Question: I am working on a tool for Windows that will interface with CloudApp using its API. I found some articles on here about how to achieve the Region capture which I used to modified to fit my exact needs. Everything is going very well, but I am having trouble with a multi-monitor setup. The reason for the trouble, is that I run one monitor in 1920x1080 and the second is 1080x1920.
The overall flow is that I create an image of the entire screen (3000, 1920), then I show it as the background in a form. The issue is I can't get that form to start at a negative point so it moves everything down.
If I look at the raw image I capture before I do the region selection, all is well:
<URL>

The issue is when I go to bring up the region form. In order for it to be the background of the form and be in the correct place, I would need the form's upper left X,Y to be (0,-670). No matter which method I try, I am unable to achieve this.
Is there any way to achieve the negative point that I am missing? For sake of being complete, I made a very simple form which outputs its "top" coordinate when you move it, and when I move it to the upper portion of the vertical monitor, I get negative points for it so I know they are valid.
Let me know if any part of my code would be helpful and I will post it. I just wasn't sure it was going to be necessary. Thanks in advance!
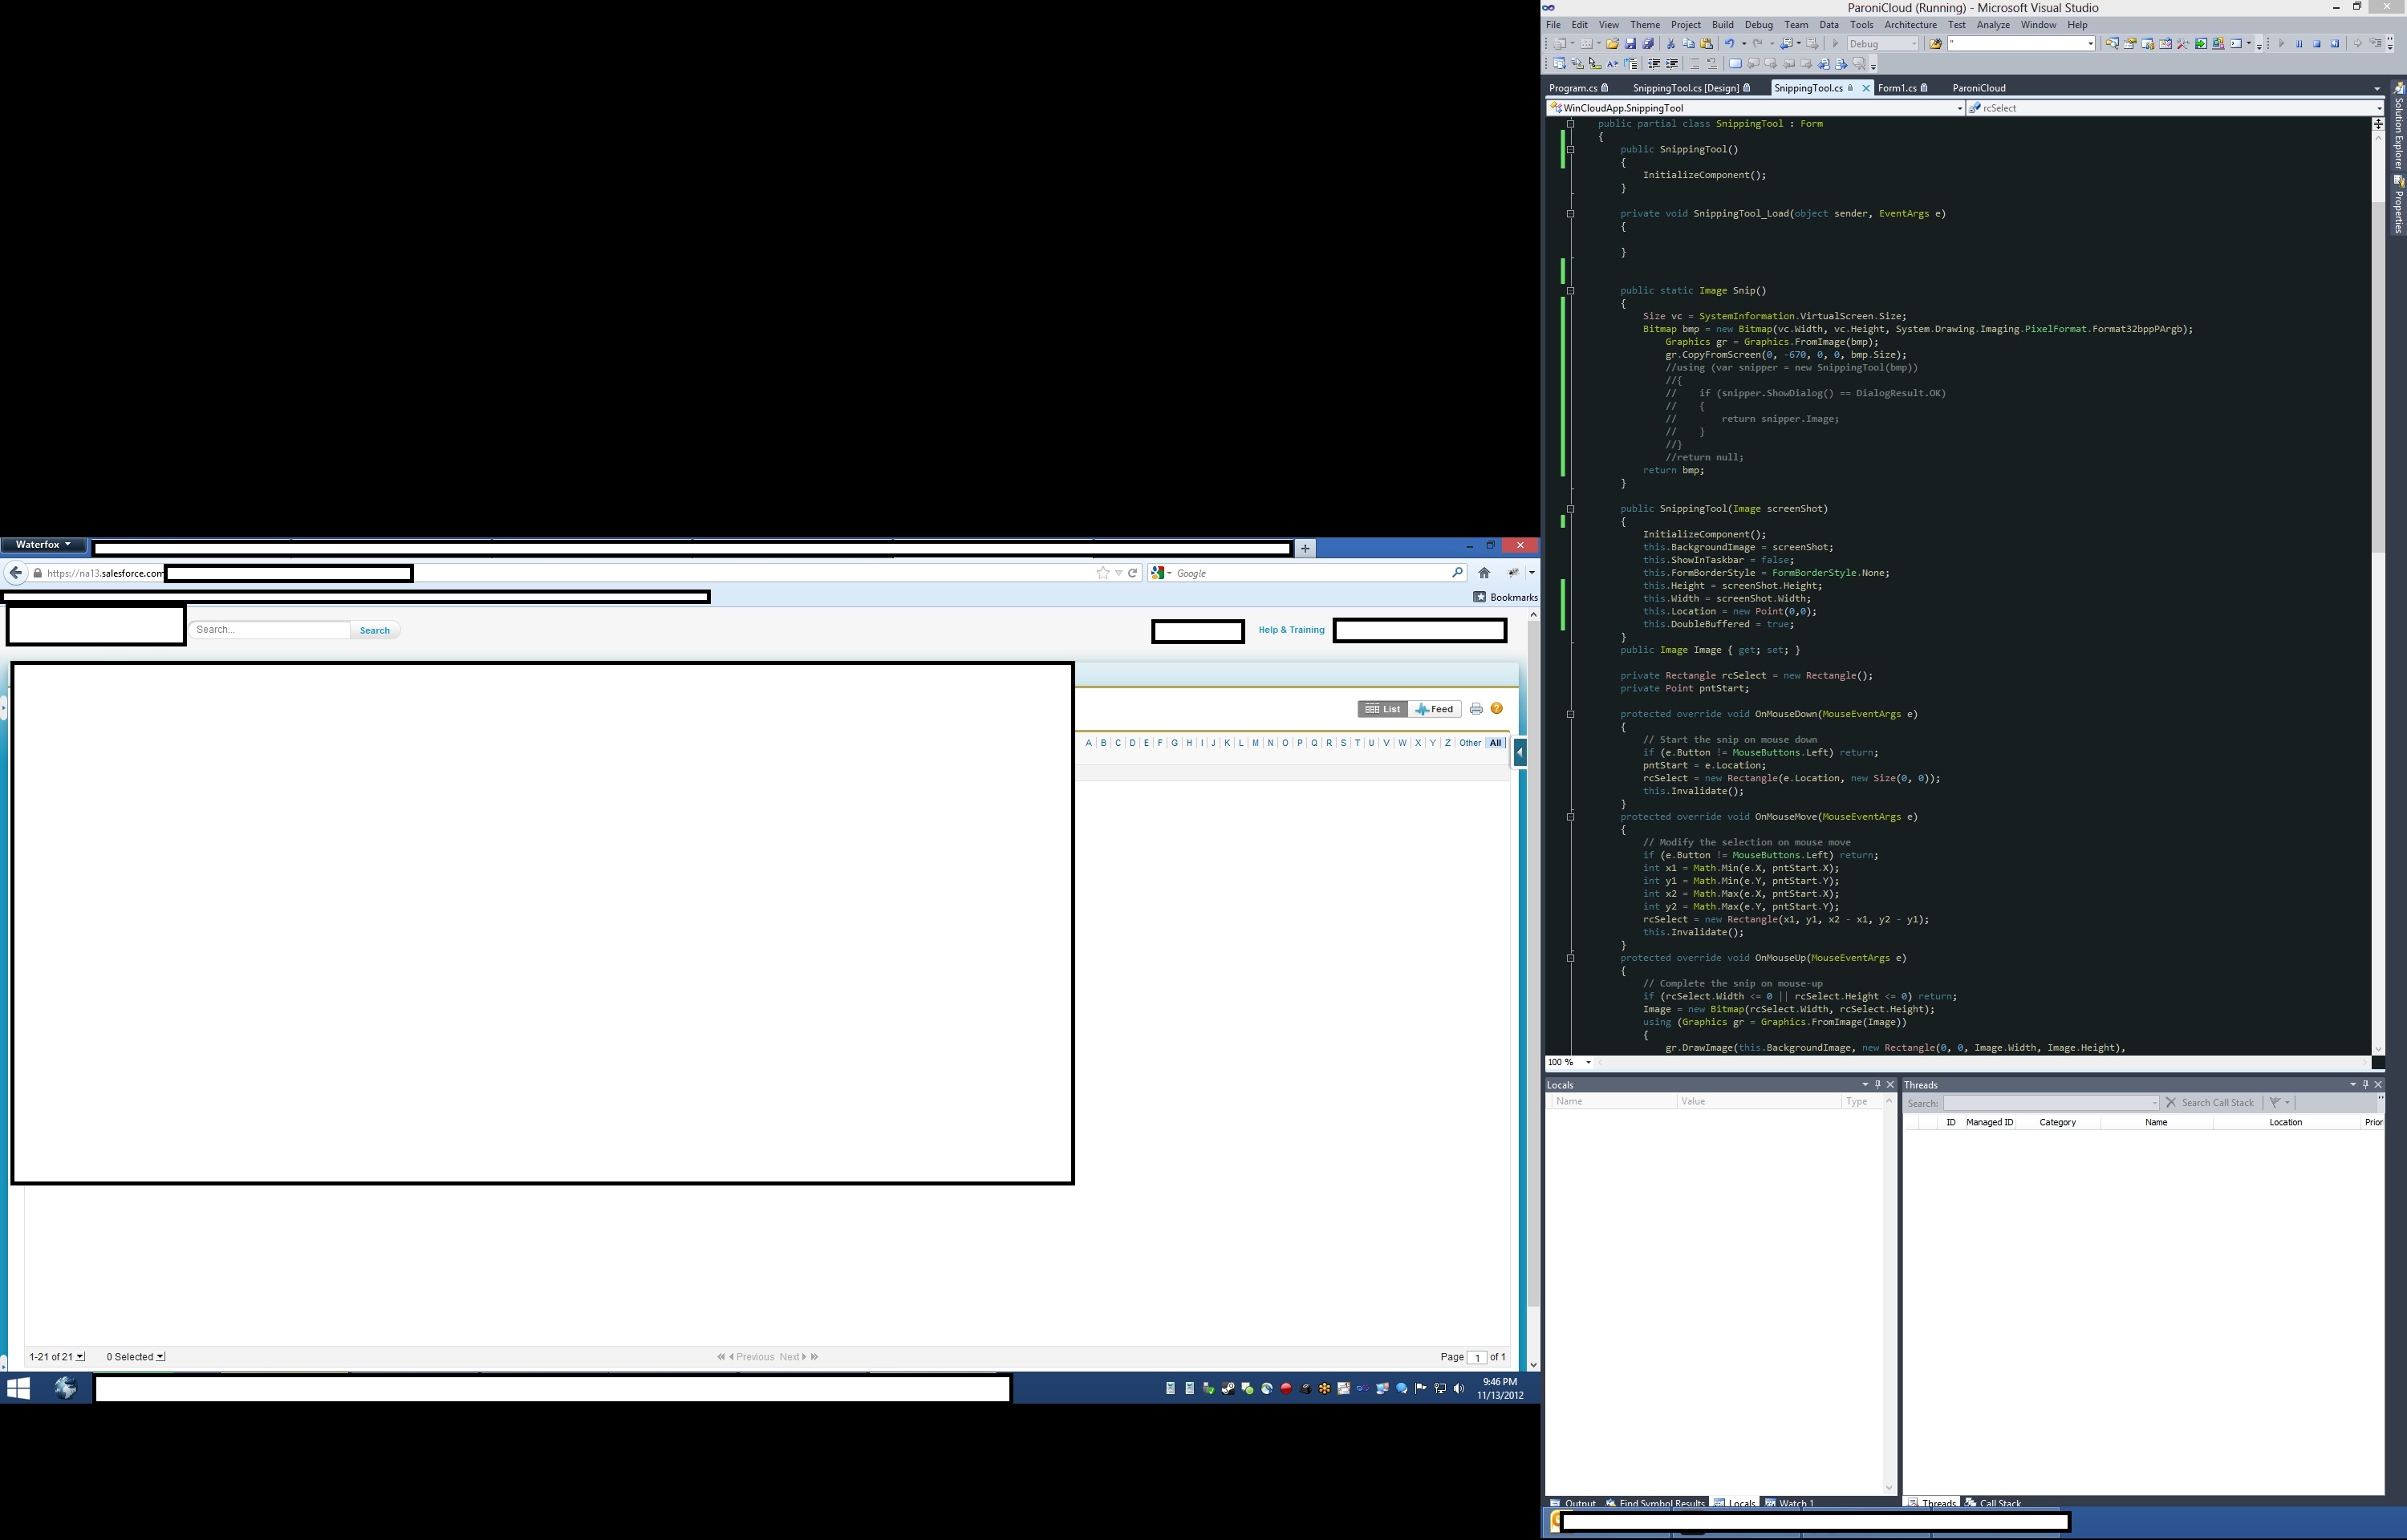
Answer: Sorry for the post. It is possible to do. The issue was that I was setting the size of the form in the constructor for the form. I wasn't aware this wouldn't work. Once I set it on the form load event instead, it moved it into the right place.
Thanks @dognose! You saying your test worked made me think that is was probably a scope/placement issue and it was! Thanks for everyone looking at this question!